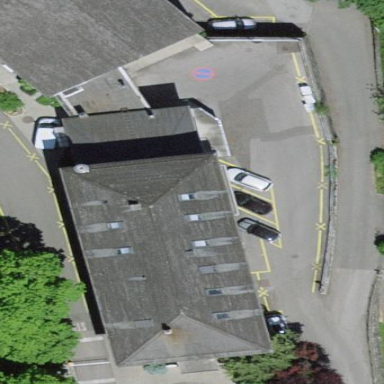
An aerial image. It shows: Hospital.